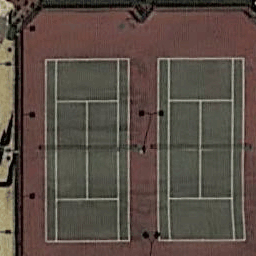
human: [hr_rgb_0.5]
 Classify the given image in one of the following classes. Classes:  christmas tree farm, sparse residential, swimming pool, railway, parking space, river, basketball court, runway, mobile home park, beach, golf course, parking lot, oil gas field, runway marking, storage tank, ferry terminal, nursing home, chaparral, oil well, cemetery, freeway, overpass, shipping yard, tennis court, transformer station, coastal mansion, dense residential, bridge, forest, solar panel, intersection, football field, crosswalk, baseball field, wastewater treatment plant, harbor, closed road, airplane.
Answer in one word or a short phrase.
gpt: tennis court